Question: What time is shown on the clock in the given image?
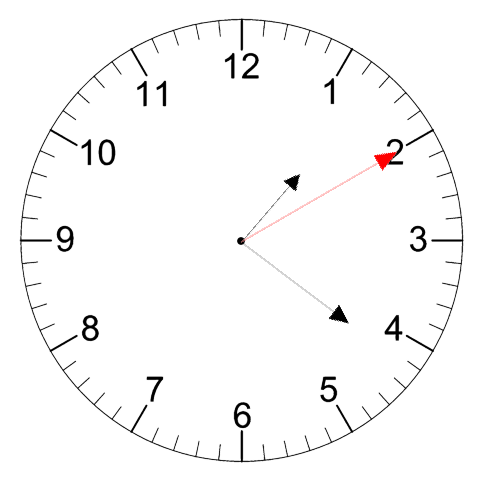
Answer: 01:21:10